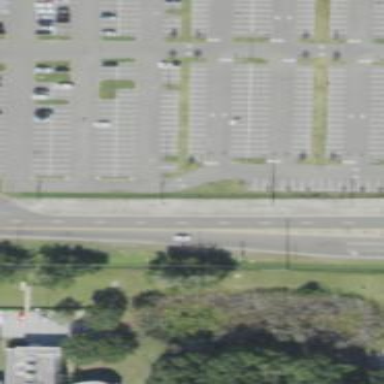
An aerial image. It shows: General parking area with asphalt surface.